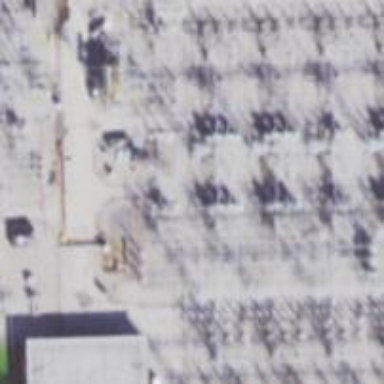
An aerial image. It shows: Switch used for power control.